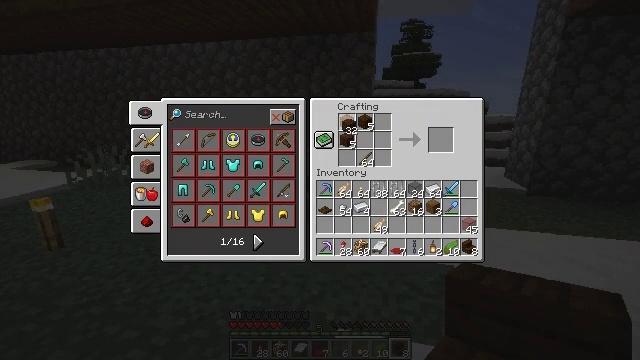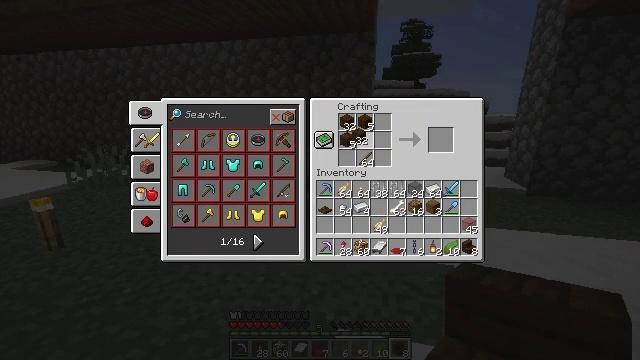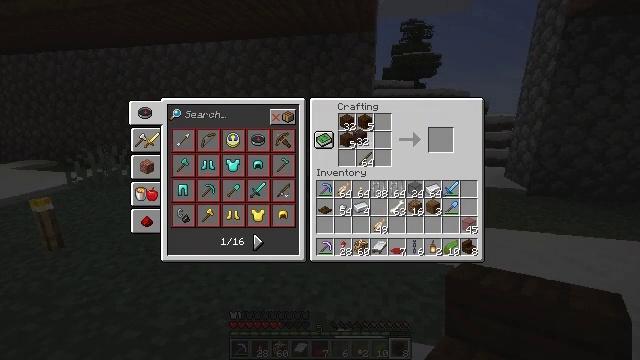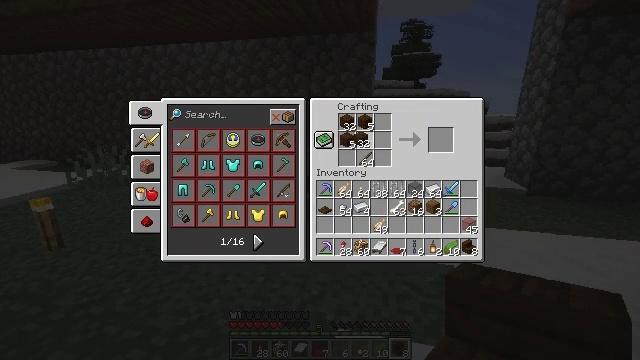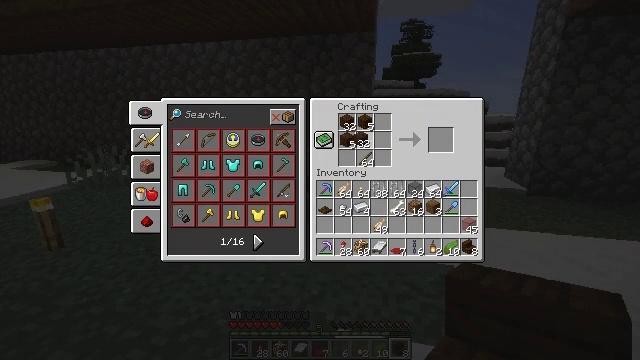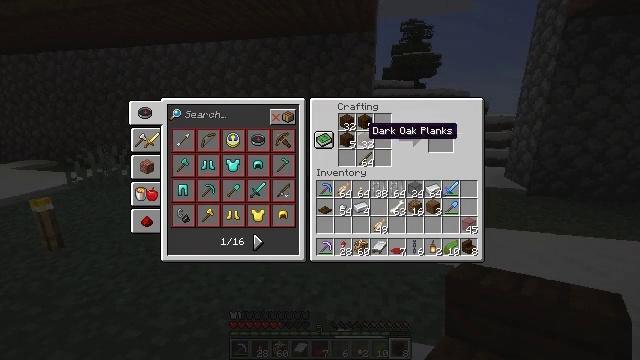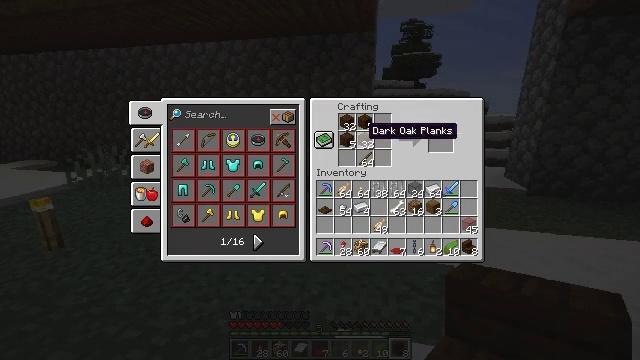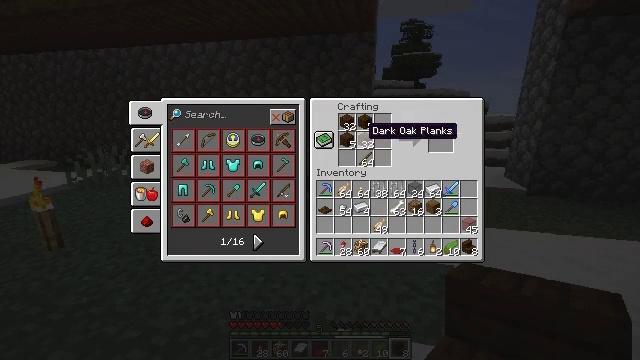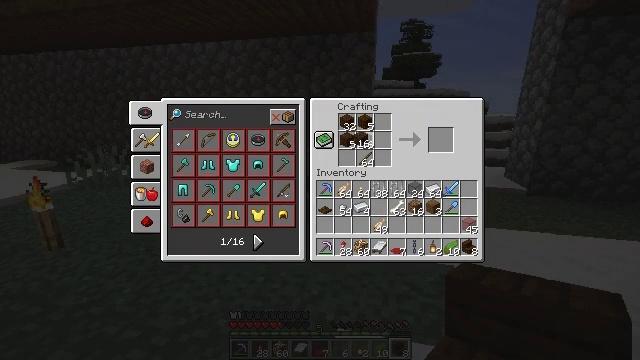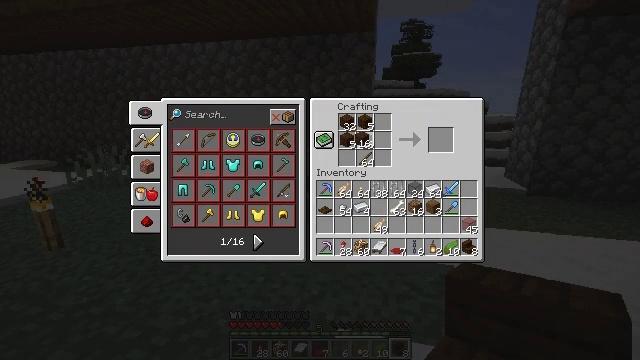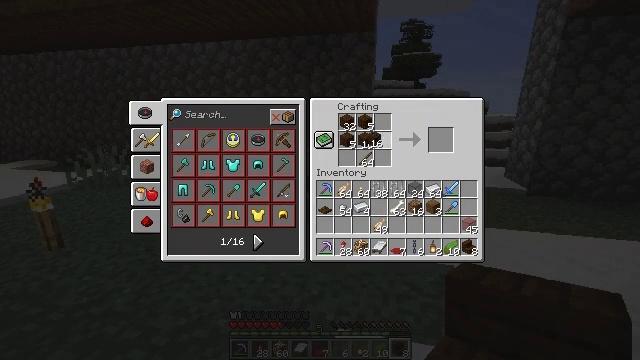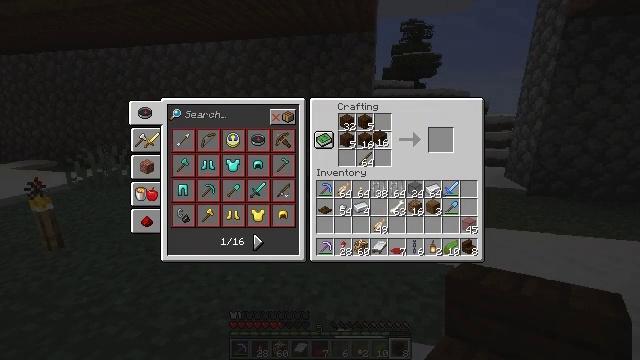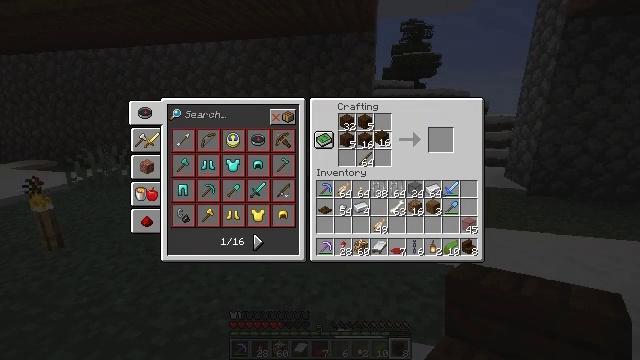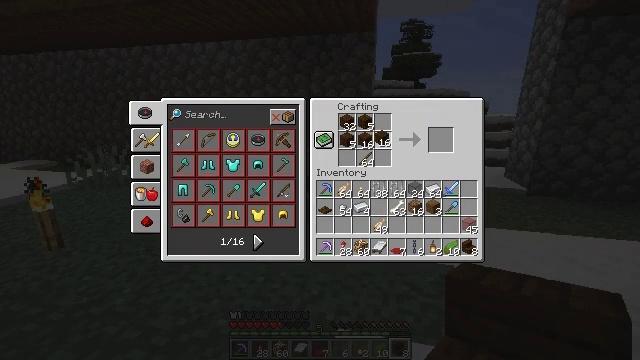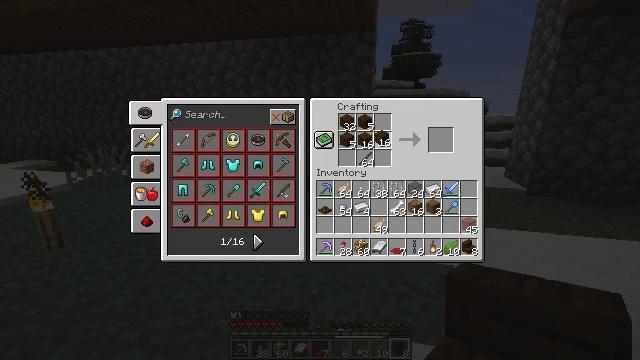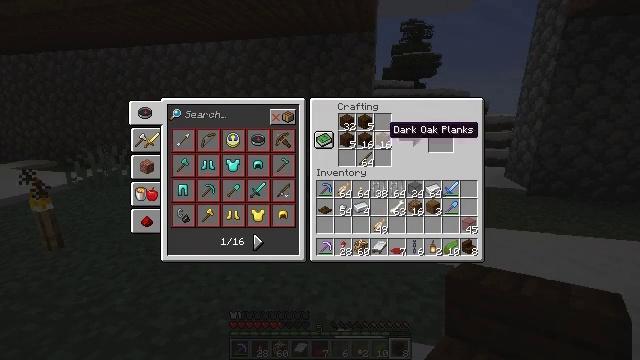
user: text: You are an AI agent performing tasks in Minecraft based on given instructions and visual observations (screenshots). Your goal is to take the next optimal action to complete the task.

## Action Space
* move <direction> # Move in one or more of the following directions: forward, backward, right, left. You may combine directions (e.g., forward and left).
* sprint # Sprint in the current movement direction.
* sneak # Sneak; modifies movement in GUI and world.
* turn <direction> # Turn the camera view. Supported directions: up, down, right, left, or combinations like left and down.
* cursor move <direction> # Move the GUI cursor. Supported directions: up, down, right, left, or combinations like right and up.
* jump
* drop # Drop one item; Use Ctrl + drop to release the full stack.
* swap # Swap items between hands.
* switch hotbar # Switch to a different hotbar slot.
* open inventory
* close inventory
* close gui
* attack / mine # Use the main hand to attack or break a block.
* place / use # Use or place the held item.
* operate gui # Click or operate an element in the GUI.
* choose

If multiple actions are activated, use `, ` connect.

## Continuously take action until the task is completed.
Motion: motion action
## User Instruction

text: Put dark oak planks in the crafting grid to craft a dark oak sign.
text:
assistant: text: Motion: cursor move right and down
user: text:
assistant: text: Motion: no_op
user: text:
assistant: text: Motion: operate gui
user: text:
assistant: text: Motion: operate gui
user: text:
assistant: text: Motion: no_op
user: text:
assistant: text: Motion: no_op
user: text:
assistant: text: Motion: no_op
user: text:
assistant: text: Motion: choose
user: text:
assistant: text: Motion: choose
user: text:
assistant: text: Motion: cursor move right
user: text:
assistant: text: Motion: no_op
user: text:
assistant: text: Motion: no_op
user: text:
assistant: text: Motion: operate gui
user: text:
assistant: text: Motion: operate gui
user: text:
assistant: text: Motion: no_op
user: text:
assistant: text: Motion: no_op
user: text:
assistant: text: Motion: no_op
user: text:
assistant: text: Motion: choose
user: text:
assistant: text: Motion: choose
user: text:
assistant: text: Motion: cursor move up
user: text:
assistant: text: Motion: no_op
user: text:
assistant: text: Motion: operate gui
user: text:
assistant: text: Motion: operate gui
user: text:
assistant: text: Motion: operate gui
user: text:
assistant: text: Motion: no_op
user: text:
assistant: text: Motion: no_op
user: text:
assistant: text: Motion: no_op
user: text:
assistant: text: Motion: no_op
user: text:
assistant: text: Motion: no_op
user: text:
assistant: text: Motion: no_op